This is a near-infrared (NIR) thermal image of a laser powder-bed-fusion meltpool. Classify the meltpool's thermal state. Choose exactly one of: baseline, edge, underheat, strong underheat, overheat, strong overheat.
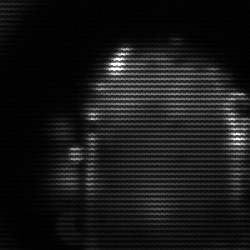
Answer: baseline